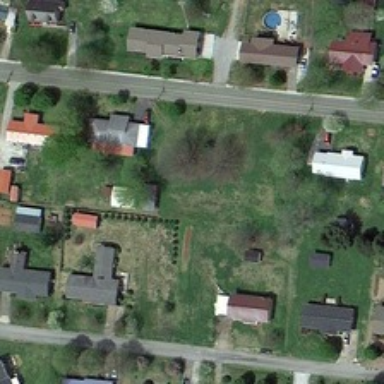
Many green trees and some buildings are in a medium residential area .